Field crop: maize
Growth stage: 2
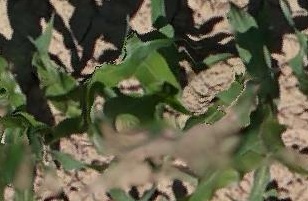
Species: maize